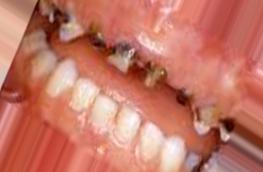
Condition: Caries